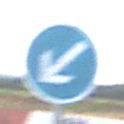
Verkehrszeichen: VorgeschriebeneVorbeifahrtLinks
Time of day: MorningAfternoon
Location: Outdoor (RoadRail)
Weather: PartlyCloudy
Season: NotSpecified
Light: Natural